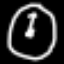
Label: clock